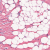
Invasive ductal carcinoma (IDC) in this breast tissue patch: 0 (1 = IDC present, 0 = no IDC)